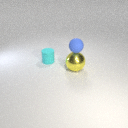
small blue rubber sphere above large yellow metal sphere